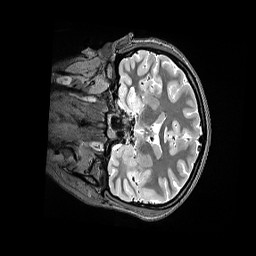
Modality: T2w
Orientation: coronal
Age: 21
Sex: female
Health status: ill
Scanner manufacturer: siemens
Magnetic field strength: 3 T
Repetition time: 3.2 s
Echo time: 0.564 s